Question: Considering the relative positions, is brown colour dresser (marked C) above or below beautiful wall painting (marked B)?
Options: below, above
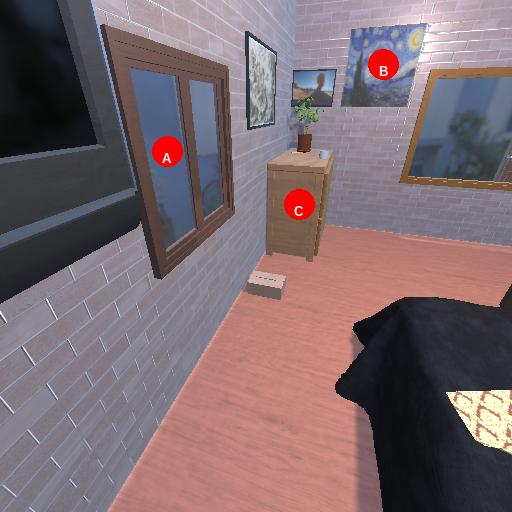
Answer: below